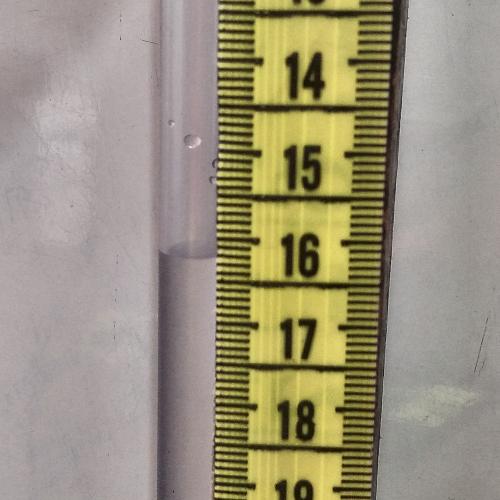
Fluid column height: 16.2 cm